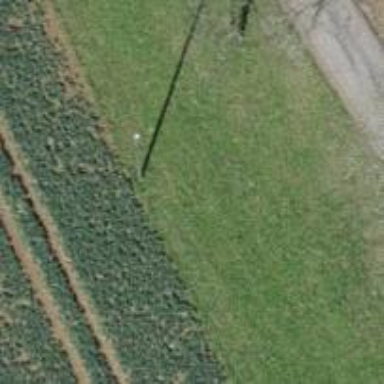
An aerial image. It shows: Power pole.